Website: apple
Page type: account-selection
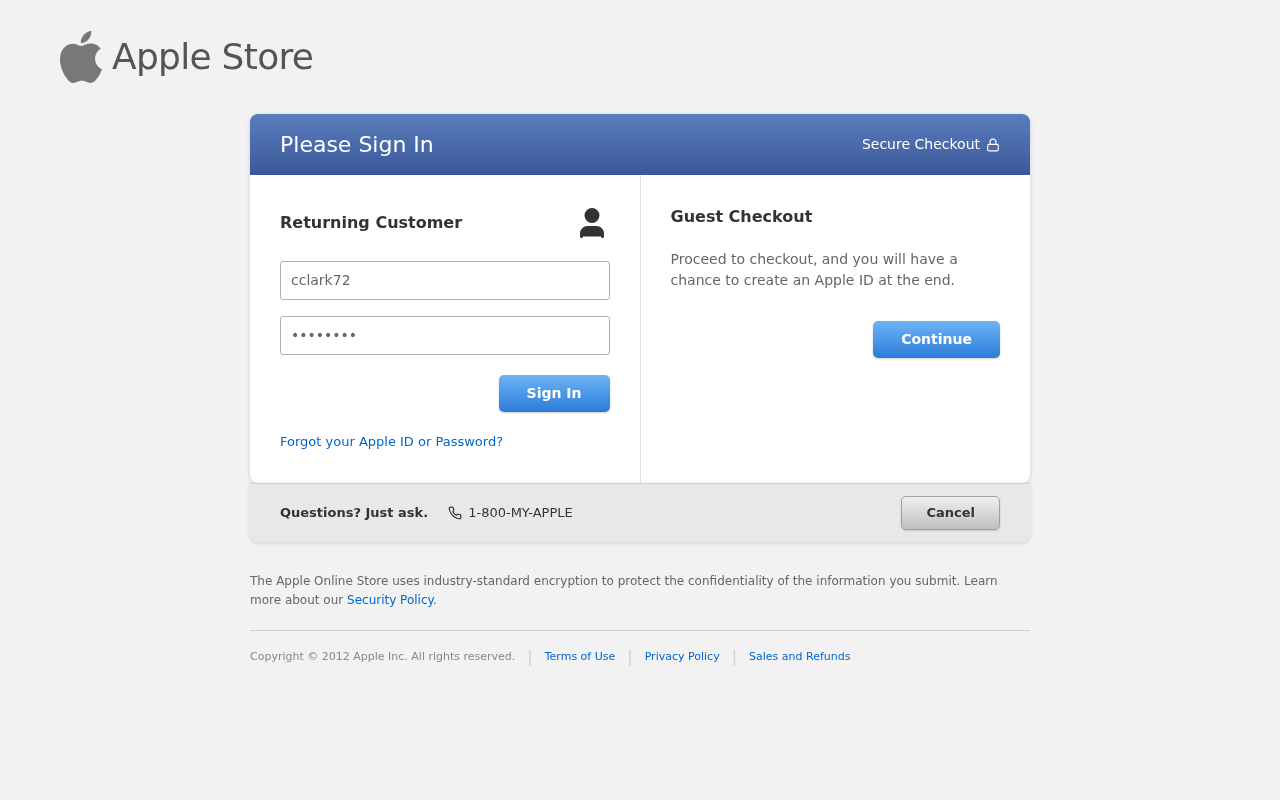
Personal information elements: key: PII_LOGIN_USERNAME
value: cclark72